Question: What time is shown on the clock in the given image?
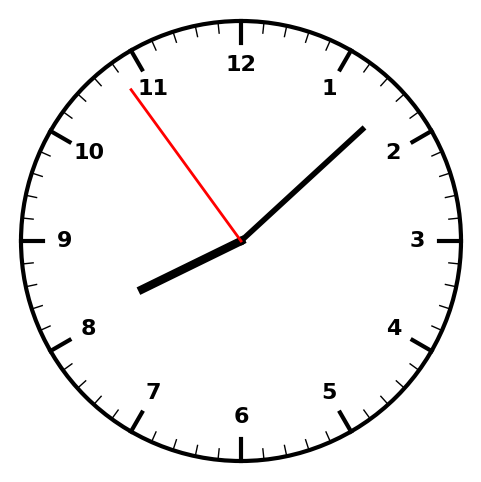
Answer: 08:07:54